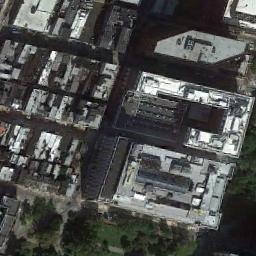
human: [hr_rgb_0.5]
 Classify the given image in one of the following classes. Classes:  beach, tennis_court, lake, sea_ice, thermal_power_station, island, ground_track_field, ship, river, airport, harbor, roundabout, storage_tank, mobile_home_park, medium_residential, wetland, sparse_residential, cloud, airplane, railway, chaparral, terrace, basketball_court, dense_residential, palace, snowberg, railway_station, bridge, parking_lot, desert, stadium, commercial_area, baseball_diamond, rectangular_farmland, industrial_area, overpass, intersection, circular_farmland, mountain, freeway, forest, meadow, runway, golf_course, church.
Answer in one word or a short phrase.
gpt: commercial_area